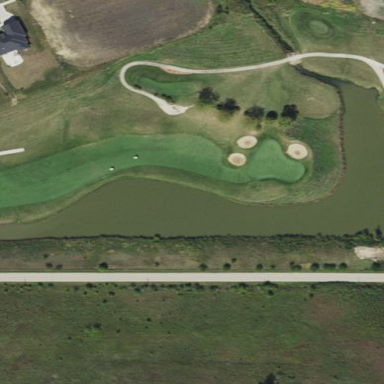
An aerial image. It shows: Picturesque scene of golf course with lateral water hazard.